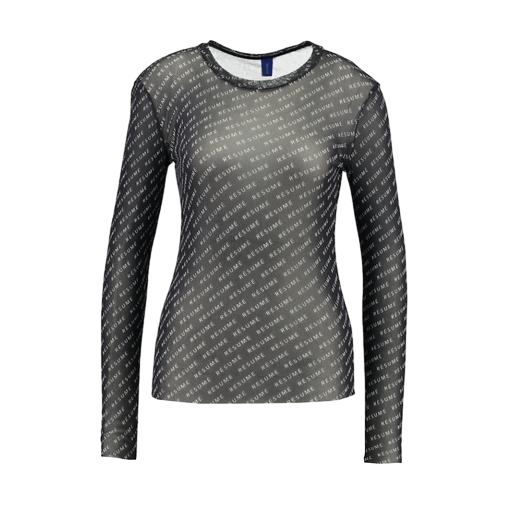
long sleeved sheer t-shirt, long-sleeve top, sheer t-shirt, white background